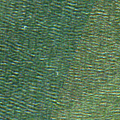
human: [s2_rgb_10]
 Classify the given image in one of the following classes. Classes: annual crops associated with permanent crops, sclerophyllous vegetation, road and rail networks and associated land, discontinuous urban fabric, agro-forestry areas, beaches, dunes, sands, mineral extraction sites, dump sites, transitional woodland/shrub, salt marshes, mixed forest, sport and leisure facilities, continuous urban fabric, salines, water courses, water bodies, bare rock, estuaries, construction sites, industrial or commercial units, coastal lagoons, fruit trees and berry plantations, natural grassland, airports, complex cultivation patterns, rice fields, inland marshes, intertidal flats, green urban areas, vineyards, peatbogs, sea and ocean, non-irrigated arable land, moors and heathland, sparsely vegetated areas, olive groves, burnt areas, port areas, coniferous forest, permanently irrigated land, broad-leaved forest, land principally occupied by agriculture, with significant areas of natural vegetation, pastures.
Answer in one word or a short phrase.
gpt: sea and ocean